Interaction volume radius: 5 \u00c5
Interaction volume height: 15 \u00c5
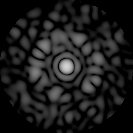
Disorder parameter: 0.8579